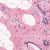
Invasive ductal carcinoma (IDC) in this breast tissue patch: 0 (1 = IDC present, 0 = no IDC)